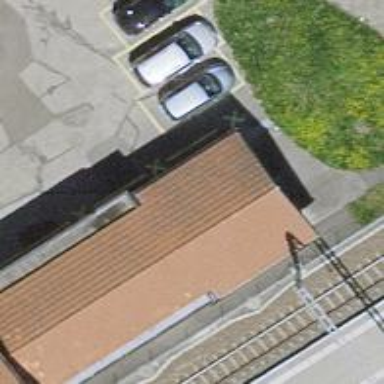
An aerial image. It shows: Transportation building.